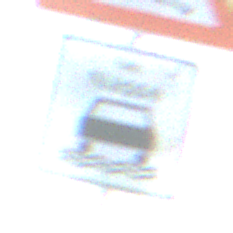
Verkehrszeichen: BeiNaesse
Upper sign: SchleuderOderRutschgefahr
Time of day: SunriseSunset
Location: Outdoor (RoadRail)
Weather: PartlyCloudy
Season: NotSpecified
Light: Natural